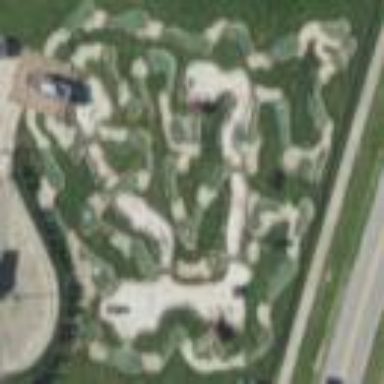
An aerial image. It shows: Miniature golf course.